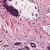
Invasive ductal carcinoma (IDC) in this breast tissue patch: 0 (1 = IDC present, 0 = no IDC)